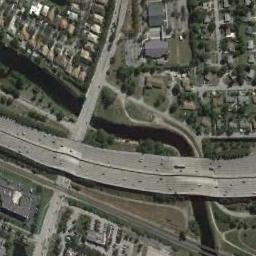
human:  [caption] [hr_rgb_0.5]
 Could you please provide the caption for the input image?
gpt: The overpass is over the roads and a river in the residential area .

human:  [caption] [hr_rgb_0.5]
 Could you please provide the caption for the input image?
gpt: There are four large trucks on the overpass .

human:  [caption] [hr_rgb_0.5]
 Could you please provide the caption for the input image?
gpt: The overpass is next to some houses and trees with a river passed by .

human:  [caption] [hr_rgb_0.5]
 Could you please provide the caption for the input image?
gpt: Many buildings of different shapes and sizes are beside the overpass .

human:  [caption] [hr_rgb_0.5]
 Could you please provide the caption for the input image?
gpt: There are many buildings and a river beside the overpass .